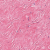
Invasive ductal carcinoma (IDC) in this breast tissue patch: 0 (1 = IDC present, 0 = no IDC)